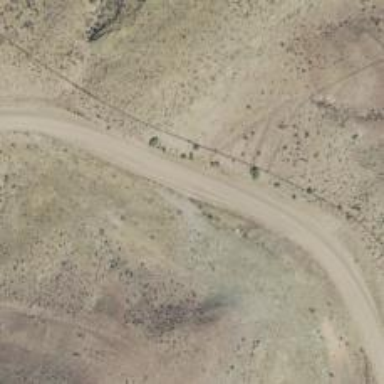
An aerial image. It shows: Unclassified road with service way.